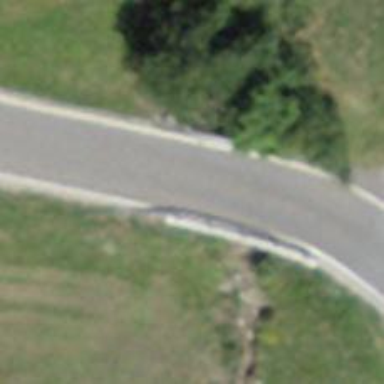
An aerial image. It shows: Tertiary road on bridge with asphalt surface.